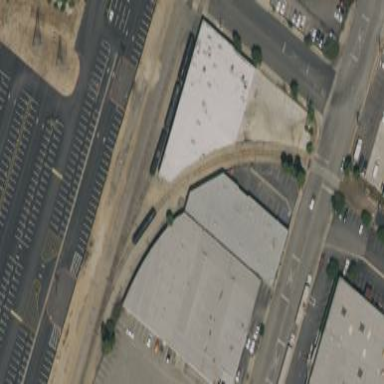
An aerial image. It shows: Warehouse.